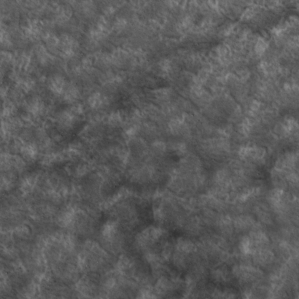
Label: non_frost